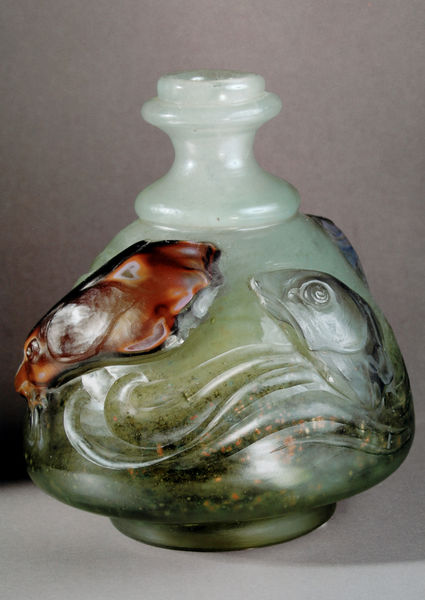
Titel: Vase mit Fischen
Künstler: Emile Gallé
Institution: Sammlung Gerda Koepff
Schlagwörter: blau, fuß, kopf, meer, schatten, wasser, weiß, grün, braun, bunt, glas, grau, hintergrund, licht, mund, orange, schwarz, tisch, türkis, hund, rot, tier, tiere, muster, ornament, flasche, wand, augen, silber, sockel, stein, hals, wind, auge, zart, rund, skulptur, vase, relief, farbig, japan, welle, wellen, zwei, furchen, lila, violett, matt, jugendstil, glanz, verzierung, bauch, glatt, foto, fotografie, photographie, punkte, wei, gefäß, porzellan, münchen, algen, perlmutt, oberfläche, schwimmen, plastisch, glasvase, asien, mäuler, tupfer, trüb, photo, ausstellung, organisch, wellig, kunstgewerbe, kerzenständer, karaffe, flakon, kerzenhalter, fisch, koi, öffnung, maserung, silbern, farbfoto, maul, konkav, konvex, kitsch, porzelan, kunsthandwerk, objekt, rundung, opak, geschnitzt, zerbrechlich, milchglas, fische, bauchig, alabaster, relieff, aufsatz, kiemen, ausguss, tiger, fischauge, gla, körner, reliefiert, fischkopf, gefä, glaskunst, milchig, jade, galle, gallet, irisierend, emile gallee, erhebungen, ffischkopf, fischig, flaschenhals, gallee, massenproduktion, uberfangglas, riefen, fß